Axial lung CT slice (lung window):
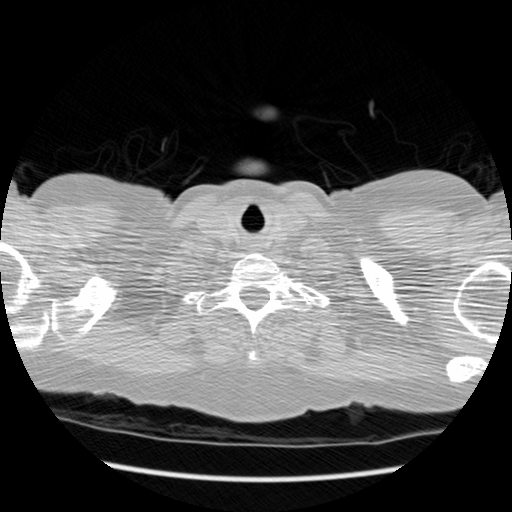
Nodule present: no